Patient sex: M
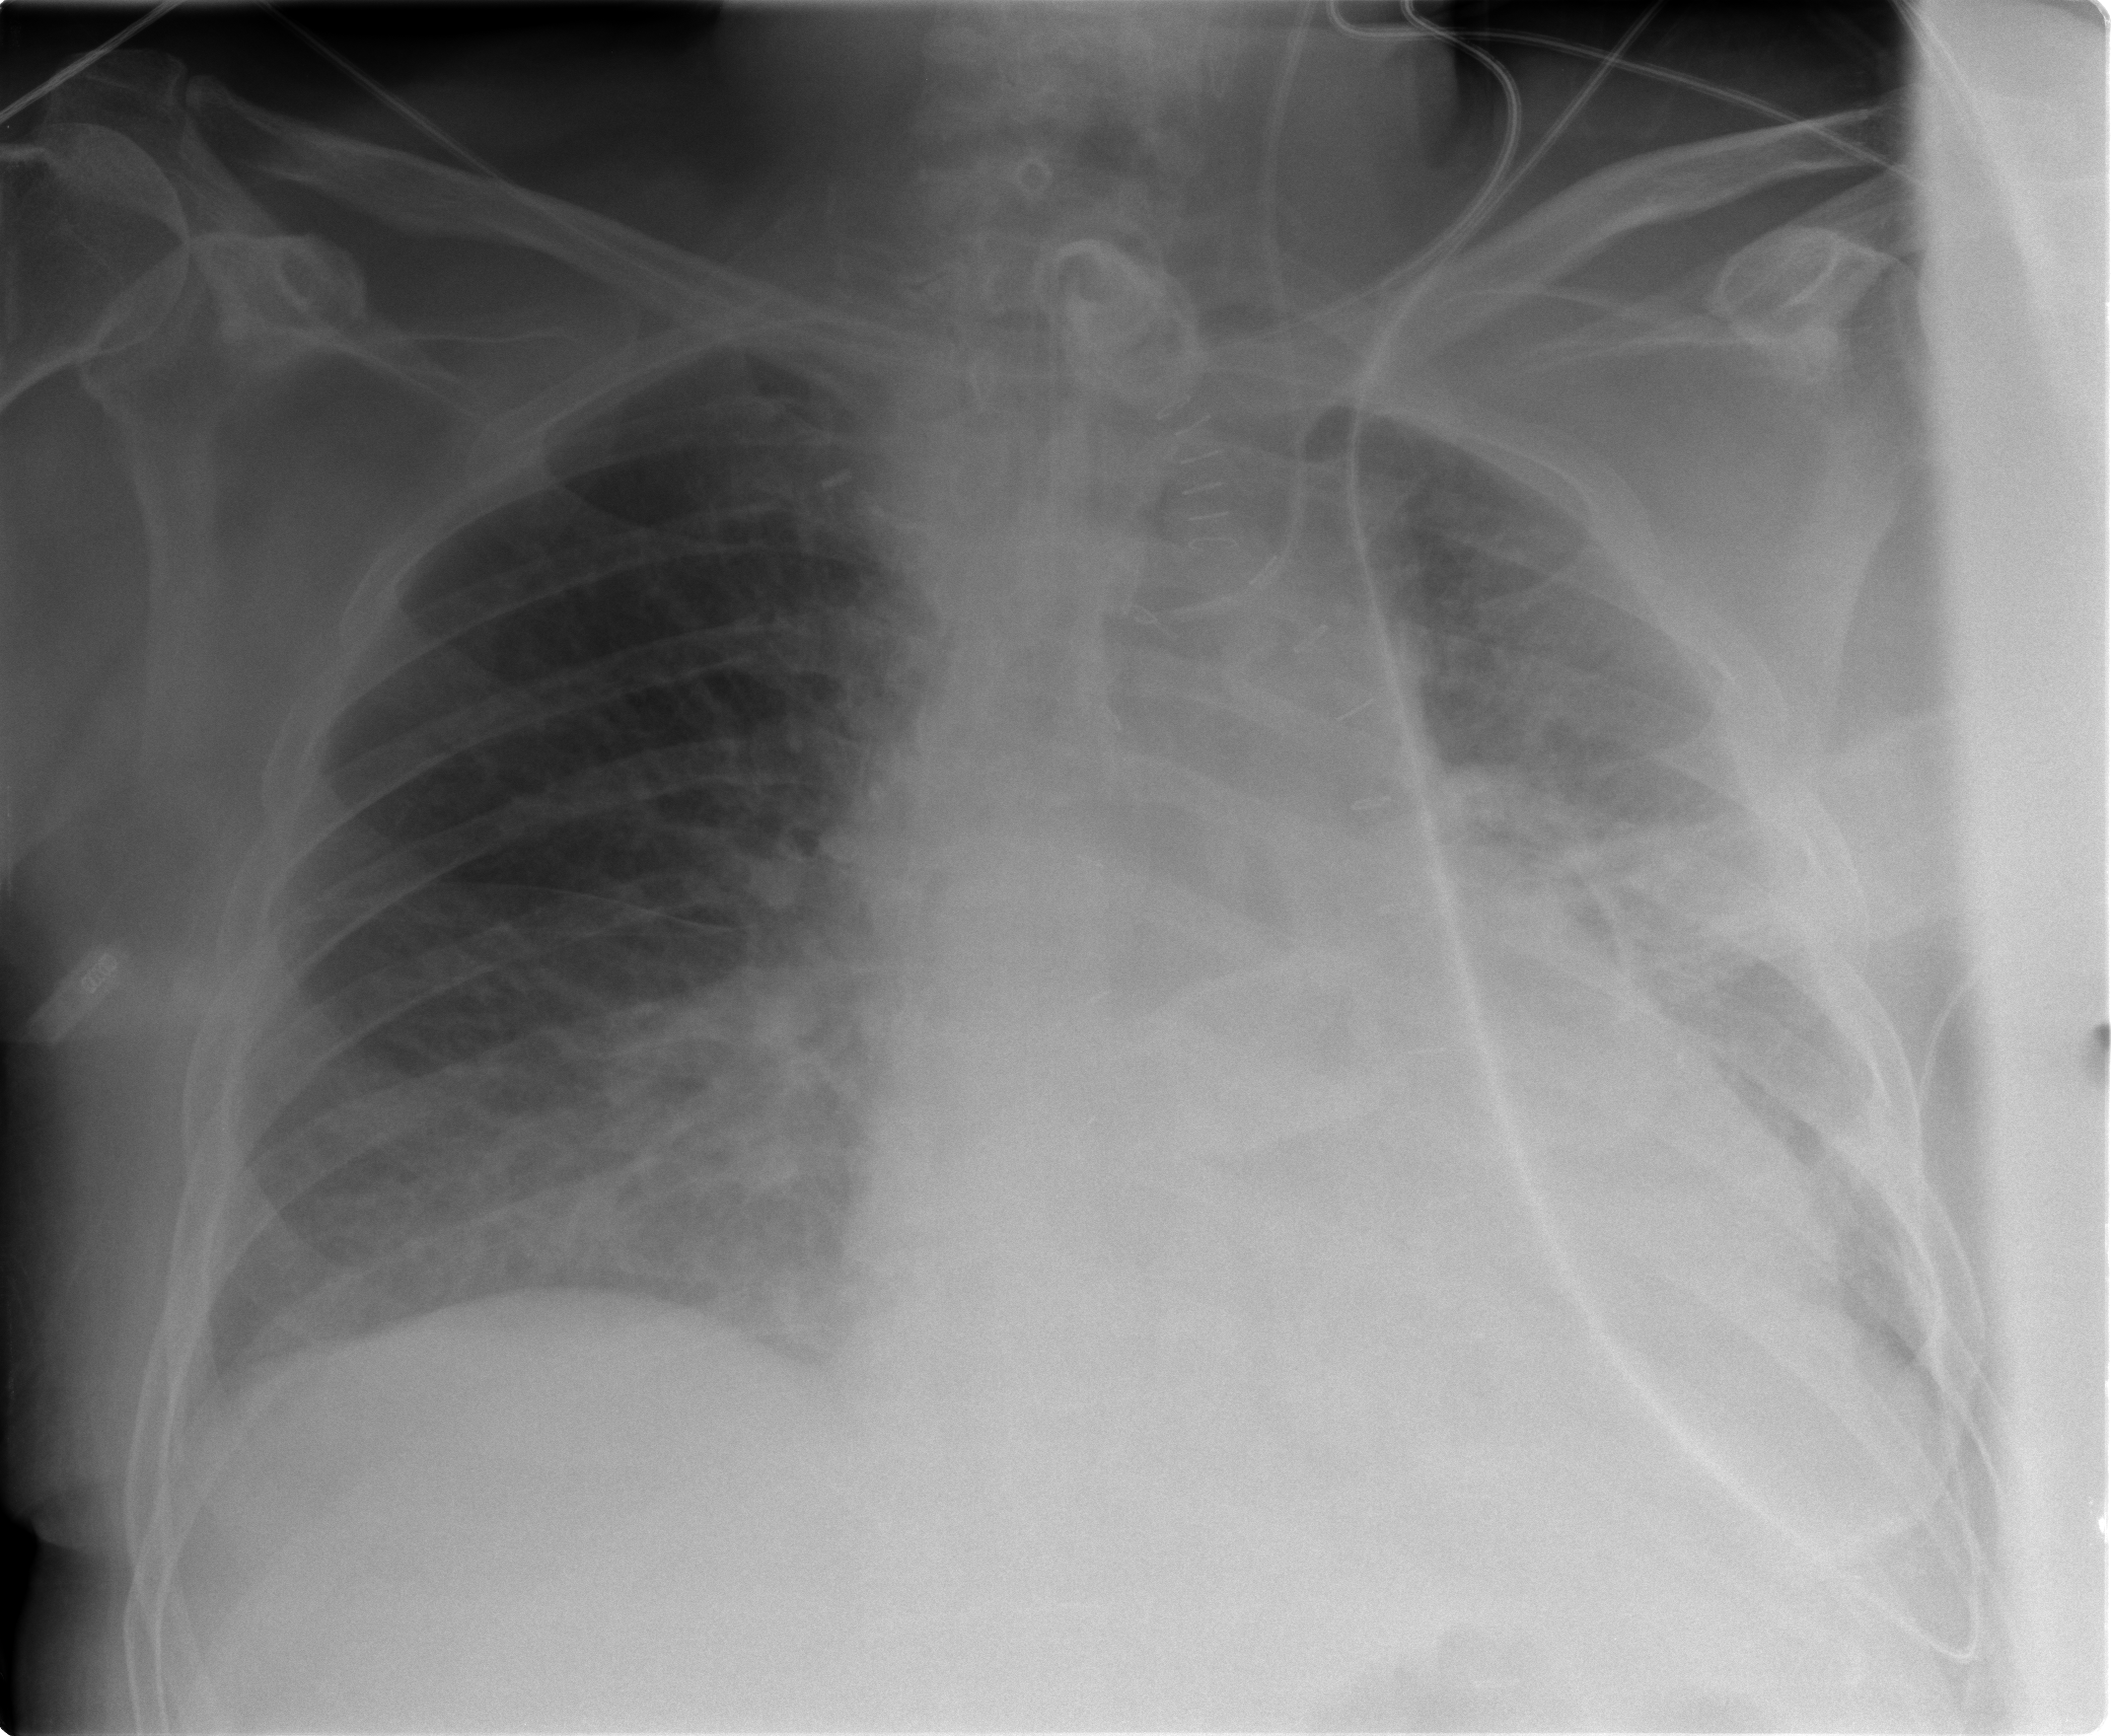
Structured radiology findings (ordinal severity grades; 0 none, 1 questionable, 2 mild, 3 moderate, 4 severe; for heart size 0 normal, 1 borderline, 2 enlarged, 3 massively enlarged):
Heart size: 3
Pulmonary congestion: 2
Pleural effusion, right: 0
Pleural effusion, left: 2
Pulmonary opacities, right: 0
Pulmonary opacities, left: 0
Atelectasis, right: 0
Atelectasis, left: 2